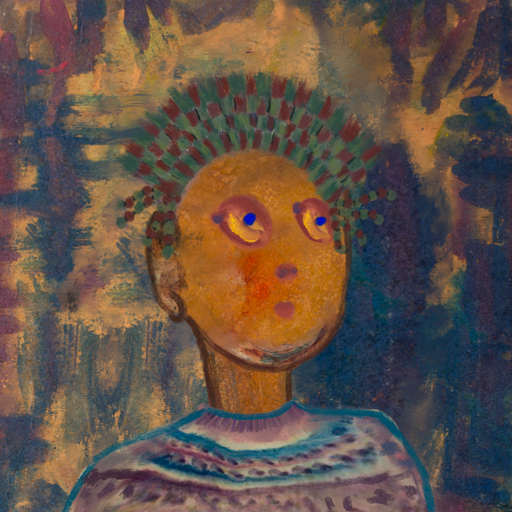
Background: InTheSun, Head And Neck Side: Pipe, Face Side: Mother_And_Son_Son, Bust: HillGirl, Hair Side: Blank, Head Accessory: After_Raid_Crown, Second Necklace: Blank, Necklace: Blank, Baby: Blank